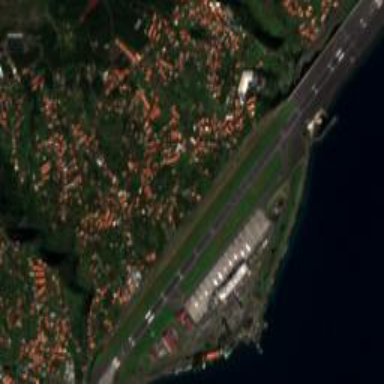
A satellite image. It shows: International public aerodrome (airport).